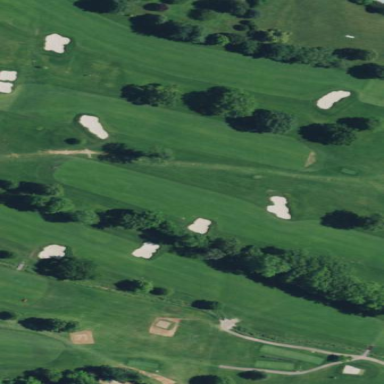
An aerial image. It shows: Golf fairway surrounded by grass.